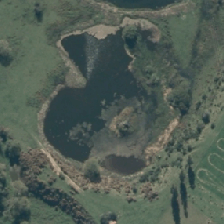
Land cover: lake_pond